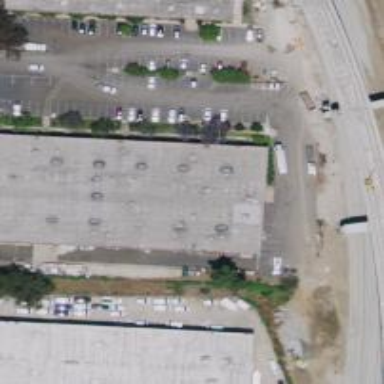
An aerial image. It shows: Industrial building.